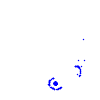
Particle: pion